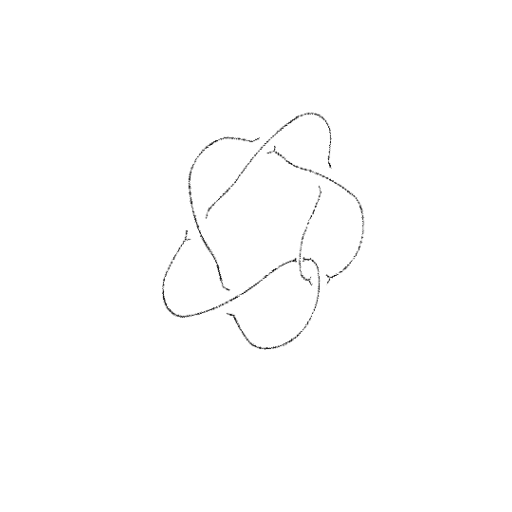
Crossing number: 6